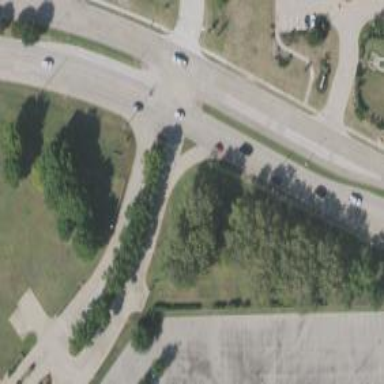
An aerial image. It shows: Secondary link road.